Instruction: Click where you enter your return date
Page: home
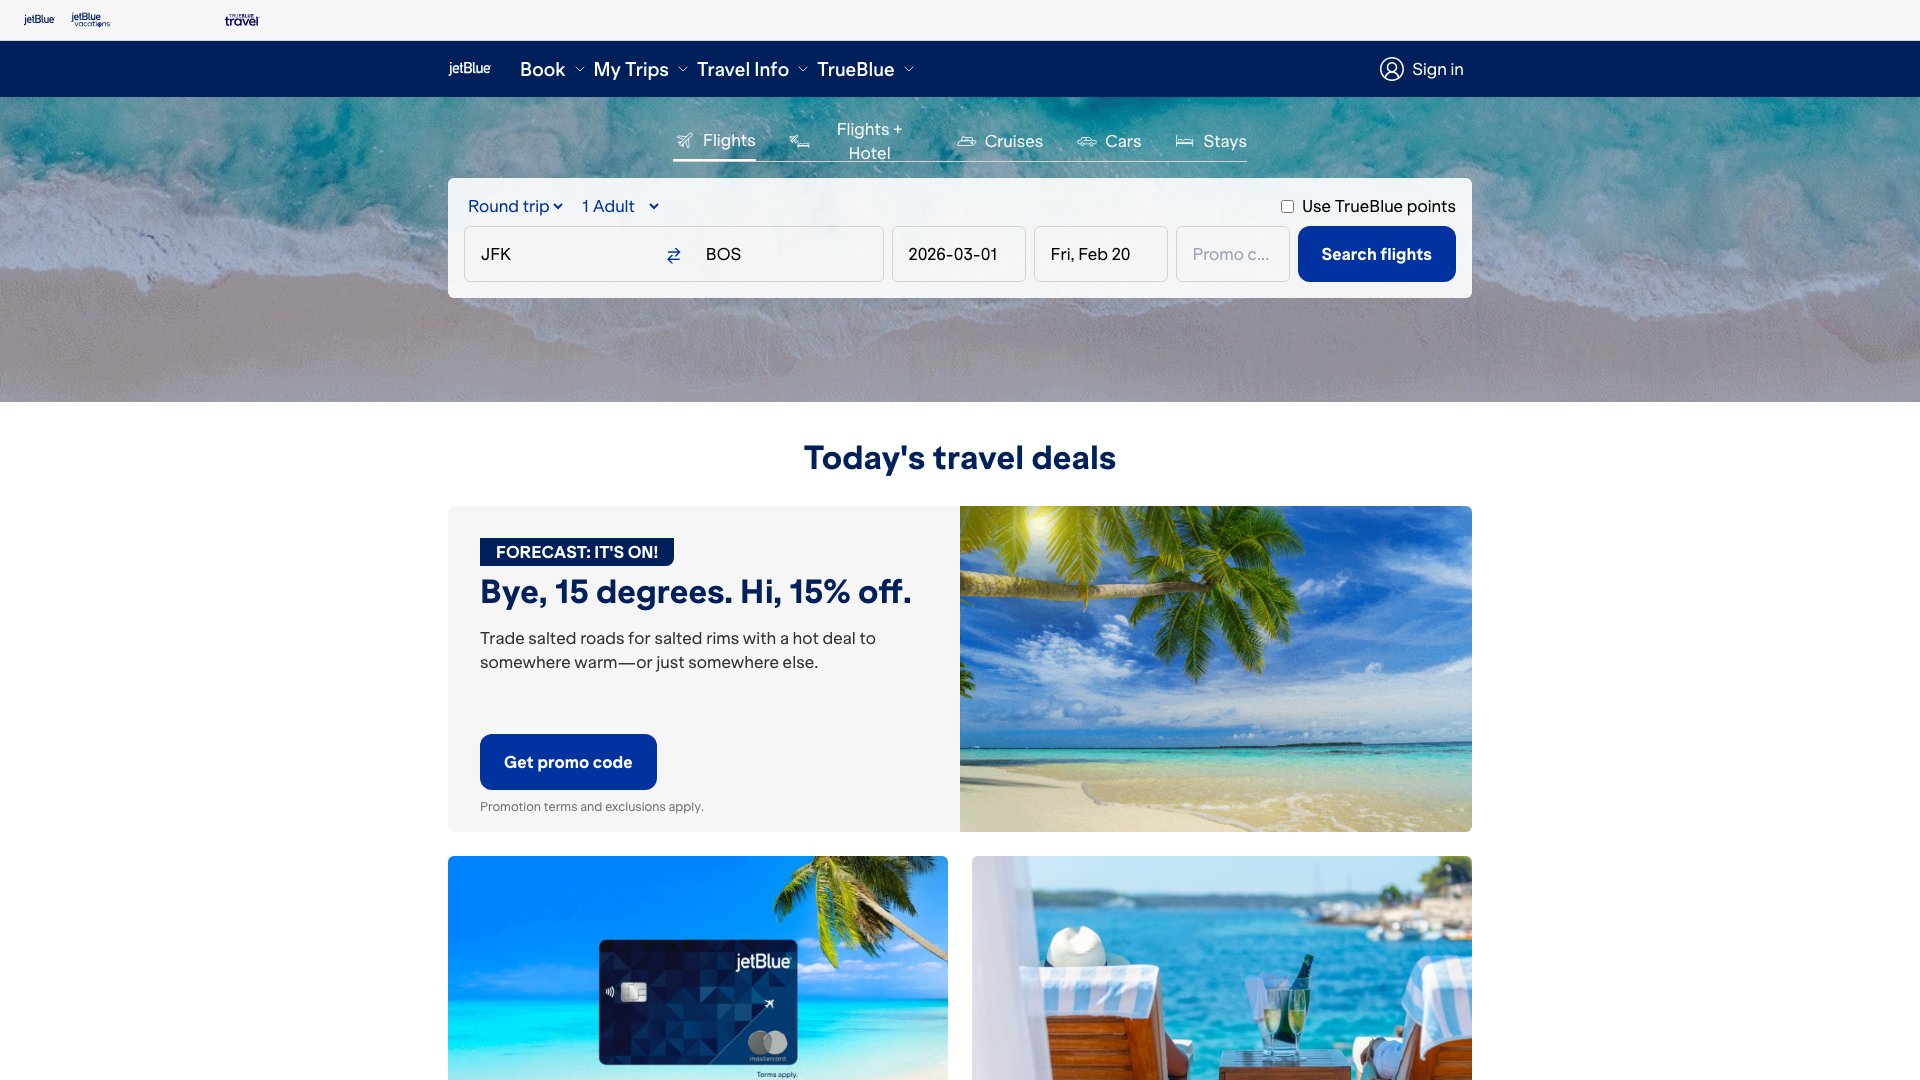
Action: click